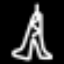
Label: The Eiffel Tower